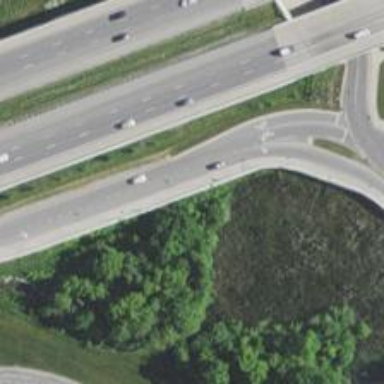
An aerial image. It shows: Offramp on motorway link.